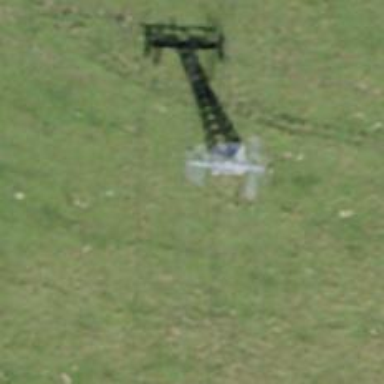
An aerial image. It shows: Pylon for aerialway.